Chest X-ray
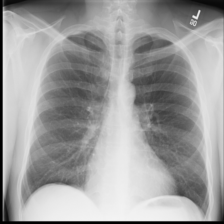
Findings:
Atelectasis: negative
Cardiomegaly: negative
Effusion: negative
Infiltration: negative
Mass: negative
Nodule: negative
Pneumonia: negative
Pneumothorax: negative
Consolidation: negative
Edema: negative
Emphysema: negative
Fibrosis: negative
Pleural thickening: negative
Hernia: negative